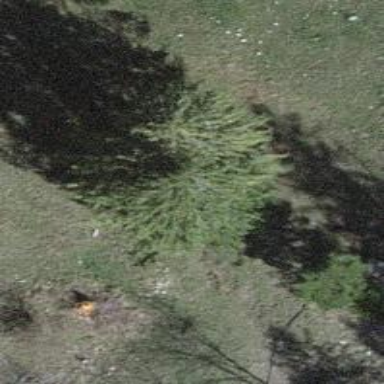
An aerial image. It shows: Agricultural area with evergreen needle-leaved trees.